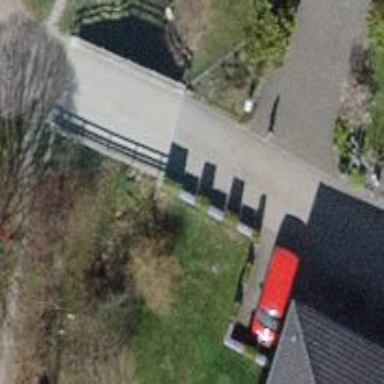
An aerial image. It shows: Service road that crosses over bridge.